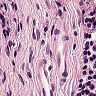
Metastatic tissue present: no